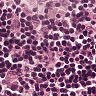
Metastatic tissue present: no